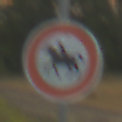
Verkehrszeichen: VerbotReiter
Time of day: SunriseSunset
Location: Outdoor (RoadRail)
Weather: PartlyCloudy
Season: NotSpecified
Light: Natural